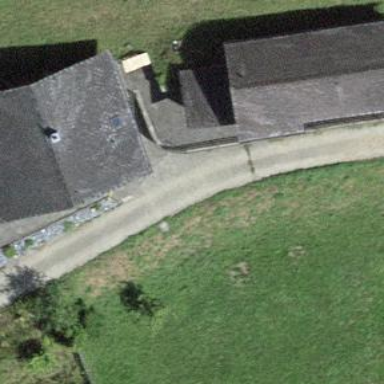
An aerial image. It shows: Detached building with gabled roof.